Brain MRI, t1w sequence, axial 2D slice.
Patient: age 38, sex F, weight 78 kg, height 1.78 m
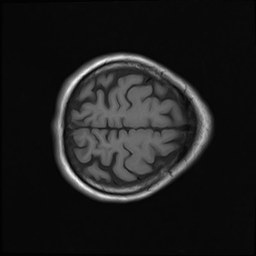